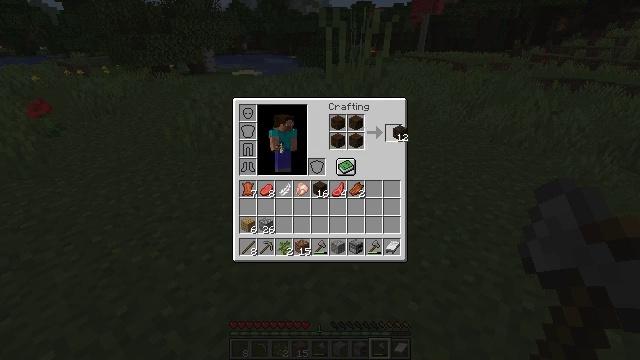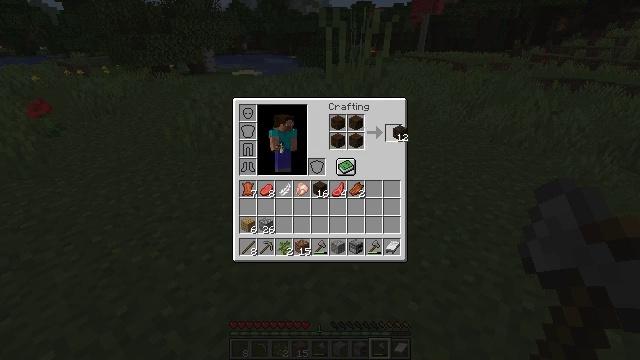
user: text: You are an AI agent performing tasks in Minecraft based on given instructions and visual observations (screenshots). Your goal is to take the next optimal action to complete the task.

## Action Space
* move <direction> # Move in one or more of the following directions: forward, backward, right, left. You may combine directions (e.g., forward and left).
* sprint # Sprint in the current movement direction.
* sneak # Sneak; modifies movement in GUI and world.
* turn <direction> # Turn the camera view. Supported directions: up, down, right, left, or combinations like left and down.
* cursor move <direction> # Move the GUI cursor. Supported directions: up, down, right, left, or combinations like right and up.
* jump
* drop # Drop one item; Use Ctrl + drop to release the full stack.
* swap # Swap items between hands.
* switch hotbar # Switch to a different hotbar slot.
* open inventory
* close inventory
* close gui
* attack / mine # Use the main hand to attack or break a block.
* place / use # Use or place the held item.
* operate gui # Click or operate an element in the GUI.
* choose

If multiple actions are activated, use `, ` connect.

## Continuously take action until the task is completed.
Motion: motion action
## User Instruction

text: Craft dark oak wood.
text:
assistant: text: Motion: operate gui
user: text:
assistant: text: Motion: operate gui